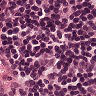
Metastatic tissue present: no